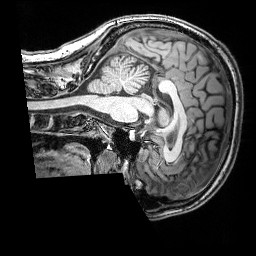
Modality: T1w
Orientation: sagittal
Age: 29
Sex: male
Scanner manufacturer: siemens
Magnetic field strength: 3 T
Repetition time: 2.53 s
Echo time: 0.00388 s